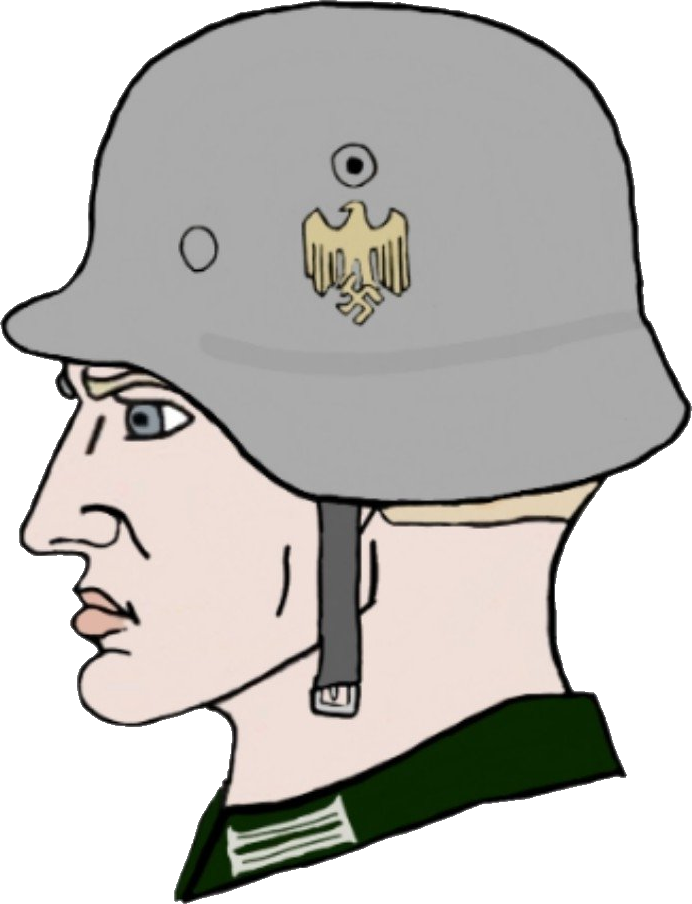
Label: 4_Yes_Chad